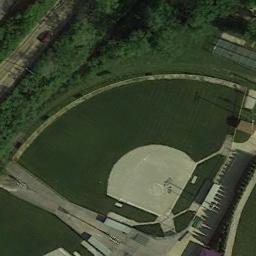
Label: baseball_diamond